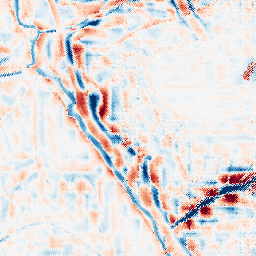
Category: wavelet
Decomposition family: wavelet_reverse_biorthogonal
Decomposition parameters: wavelet: rbio4.4
level: 4
Upsampling method: regularized
Upsampling parameters: scale: 4
lambda_reg: 0.1
Upsampling scale: 4